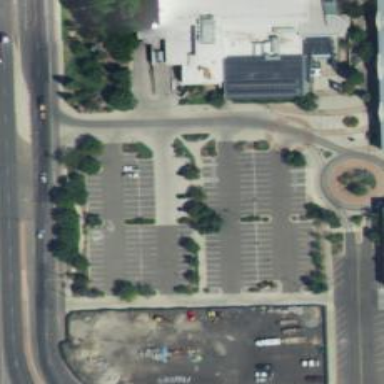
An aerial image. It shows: Parking space.